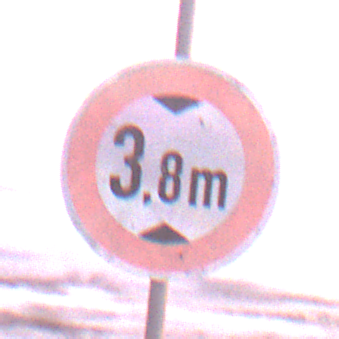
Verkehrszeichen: TatsaechlicheHoehe
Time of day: SunriseSunset
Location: Outdoor (Urban)
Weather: PartlyCloudy
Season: NotSpecified
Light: Natural